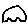
Label: car